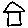
Label: house